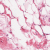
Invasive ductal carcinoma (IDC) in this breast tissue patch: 0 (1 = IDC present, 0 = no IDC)